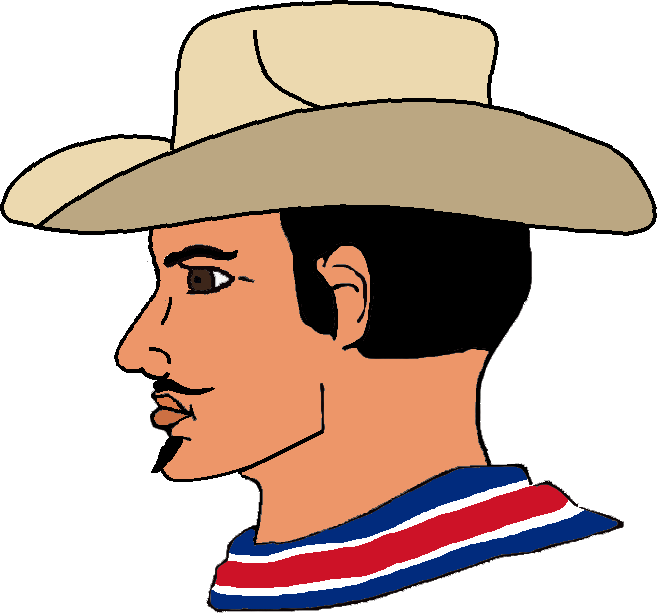
Label: 4_Yes_Chad